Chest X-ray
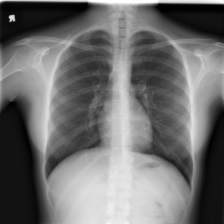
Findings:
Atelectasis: negative
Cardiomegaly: negative
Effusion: negative
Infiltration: negative
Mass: negative
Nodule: negative
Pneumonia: negative
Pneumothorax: negative
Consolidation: negative
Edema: negative
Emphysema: negative
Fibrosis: negative
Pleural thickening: negative
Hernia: negative